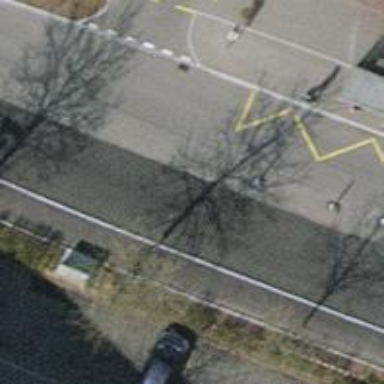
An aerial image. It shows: Public transport stop position.